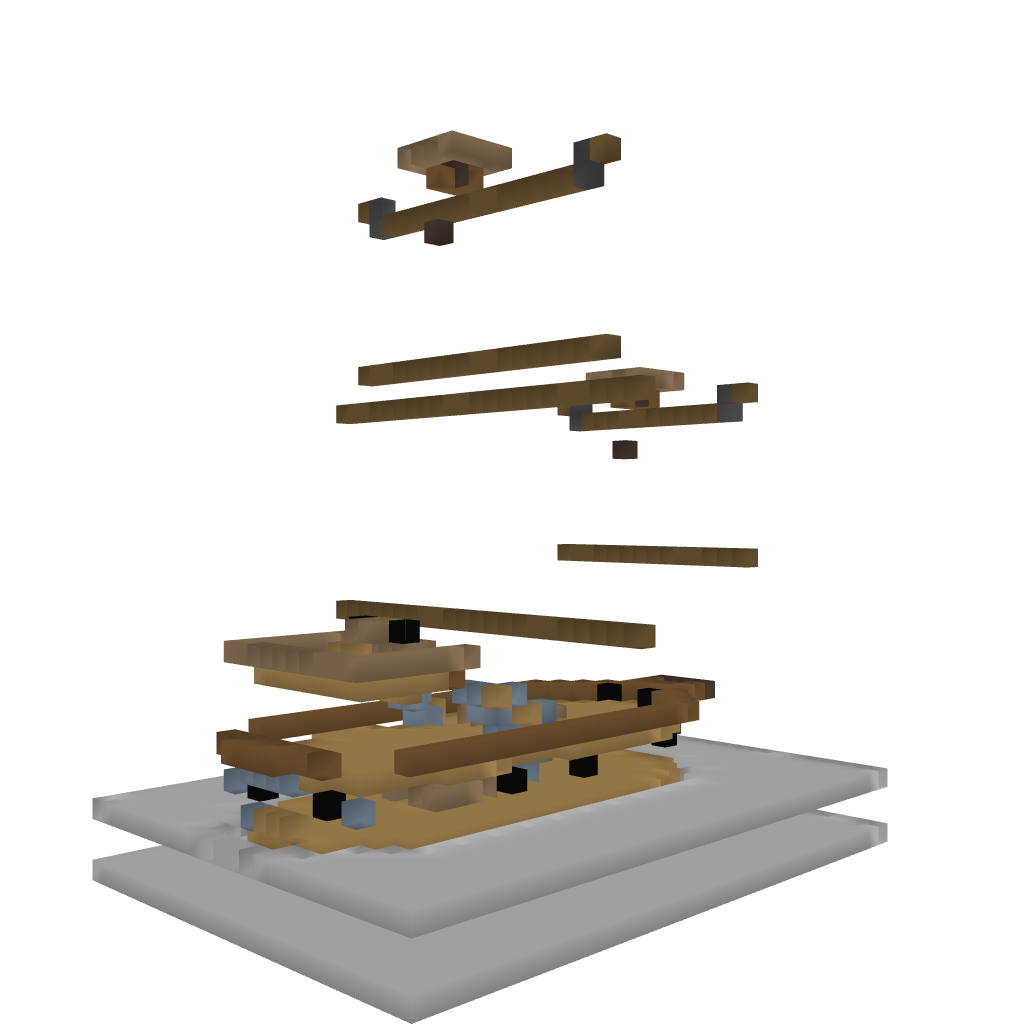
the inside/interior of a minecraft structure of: Small Boat 1